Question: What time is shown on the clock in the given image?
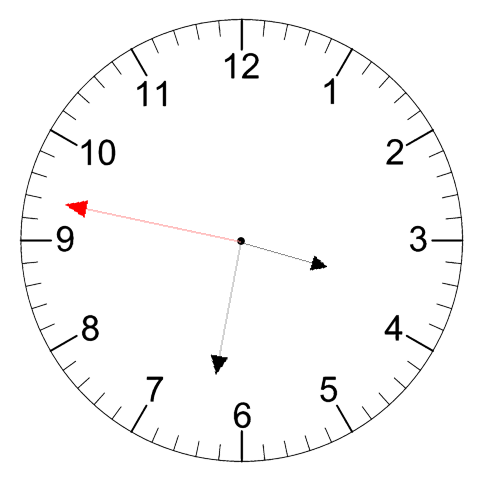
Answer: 03:31:47